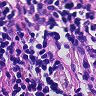
Metastatic tissue present: no